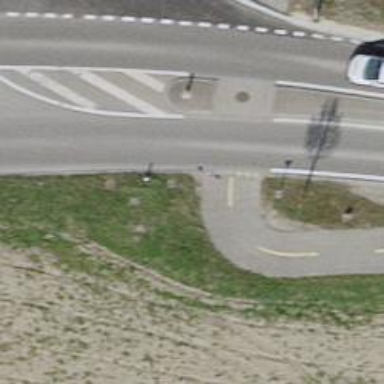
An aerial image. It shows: Road with "give way" sign.